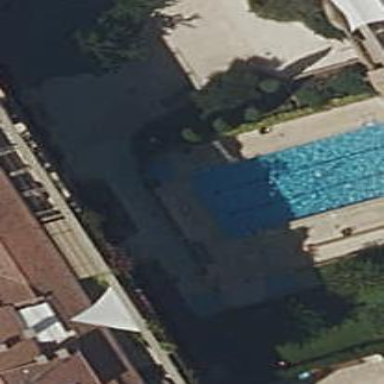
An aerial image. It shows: Swimming pool located in leisure land.